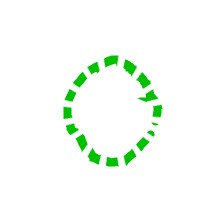
Shape: circle